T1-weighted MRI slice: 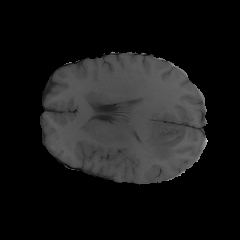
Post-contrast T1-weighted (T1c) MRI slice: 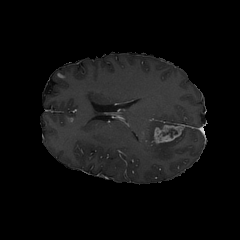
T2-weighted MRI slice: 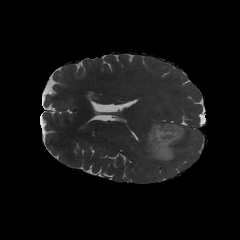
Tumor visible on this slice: yes